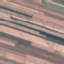
Label: AnnualCrop